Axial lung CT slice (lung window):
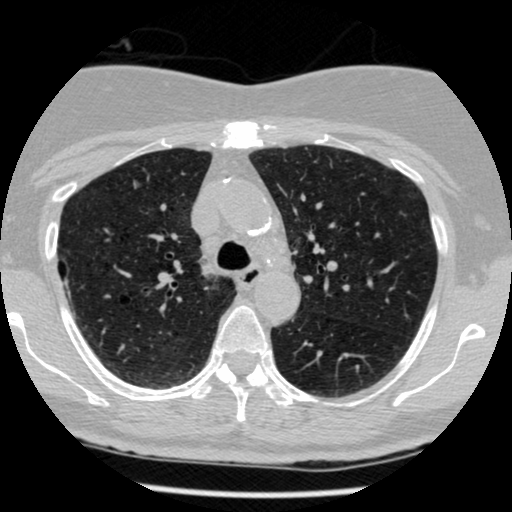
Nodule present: no